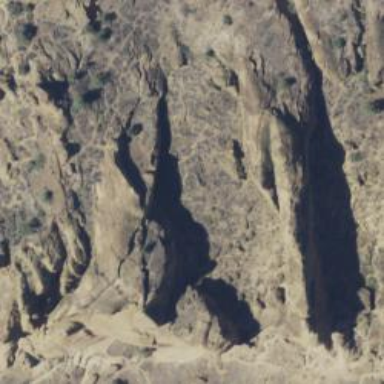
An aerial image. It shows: Climbing crag.